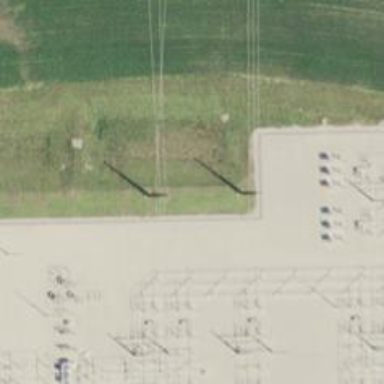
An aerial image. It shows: Power tower.